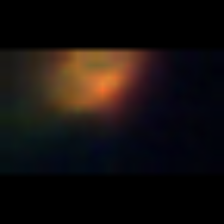
Taxon: NanoPlankton
Group: Other